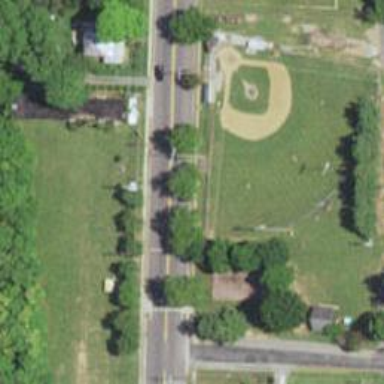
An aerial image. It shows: Baseball pitch for leisure and sports activities.